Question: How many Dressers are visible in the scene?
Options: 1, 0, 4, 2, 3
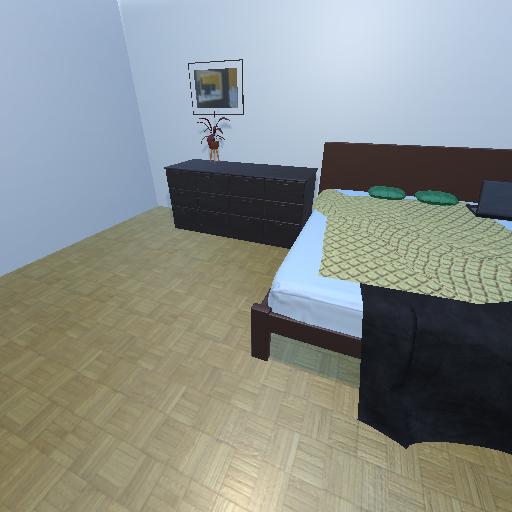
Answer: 1